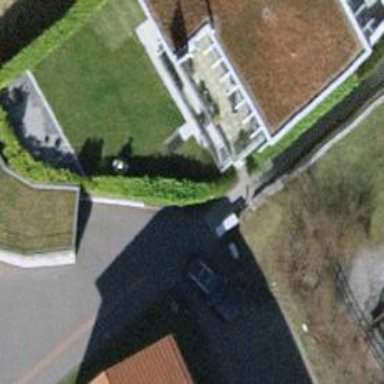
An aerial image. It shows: Driveway made of paving stones.